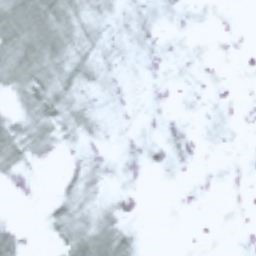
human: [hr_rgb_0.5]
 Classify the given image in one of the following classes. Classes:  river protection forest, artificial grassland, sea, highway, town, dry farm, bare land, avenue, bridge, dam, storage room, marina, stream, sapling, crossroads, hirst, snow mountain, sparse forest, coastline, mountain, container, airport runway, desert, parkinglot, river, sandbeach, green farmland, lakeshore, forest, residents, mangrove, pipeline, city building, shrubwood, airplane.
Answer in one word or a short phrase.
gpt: snow mountain